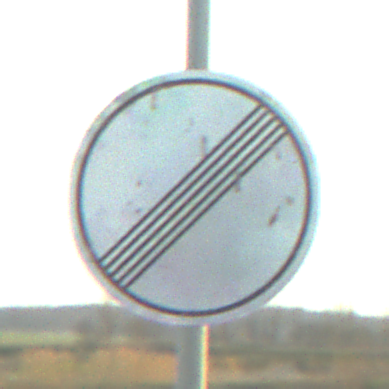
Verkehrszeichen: EndeSaemtlicherBegrenzungen
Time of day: SunriseSunset
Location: Outdoor (Nature)
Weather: PartlyCloudy
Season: NotSpecified
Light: Natural